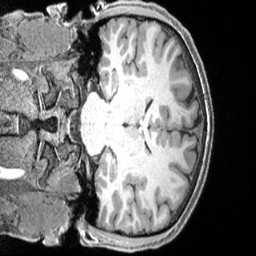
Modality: T1w
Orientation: coronal
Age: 29
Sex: male
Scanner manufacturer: siemens
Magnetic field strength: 3 T
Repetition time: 2.4 s
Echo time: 0.00228 s